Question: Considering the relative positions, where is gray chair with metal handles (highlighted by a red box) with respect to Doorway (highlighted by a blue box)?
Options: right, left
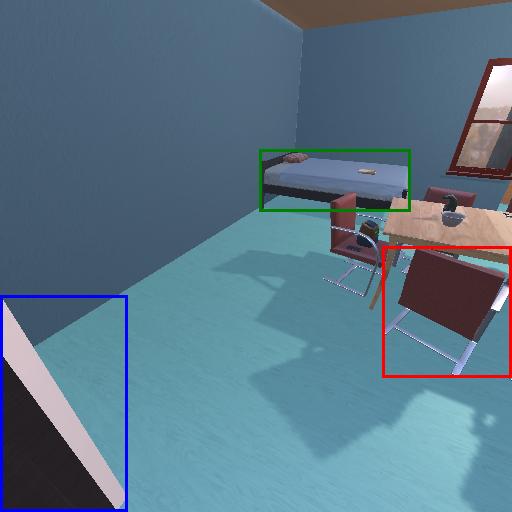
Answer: right